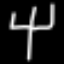
Label: fork